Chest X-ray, AP view. Patient: 61 years old, sex F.
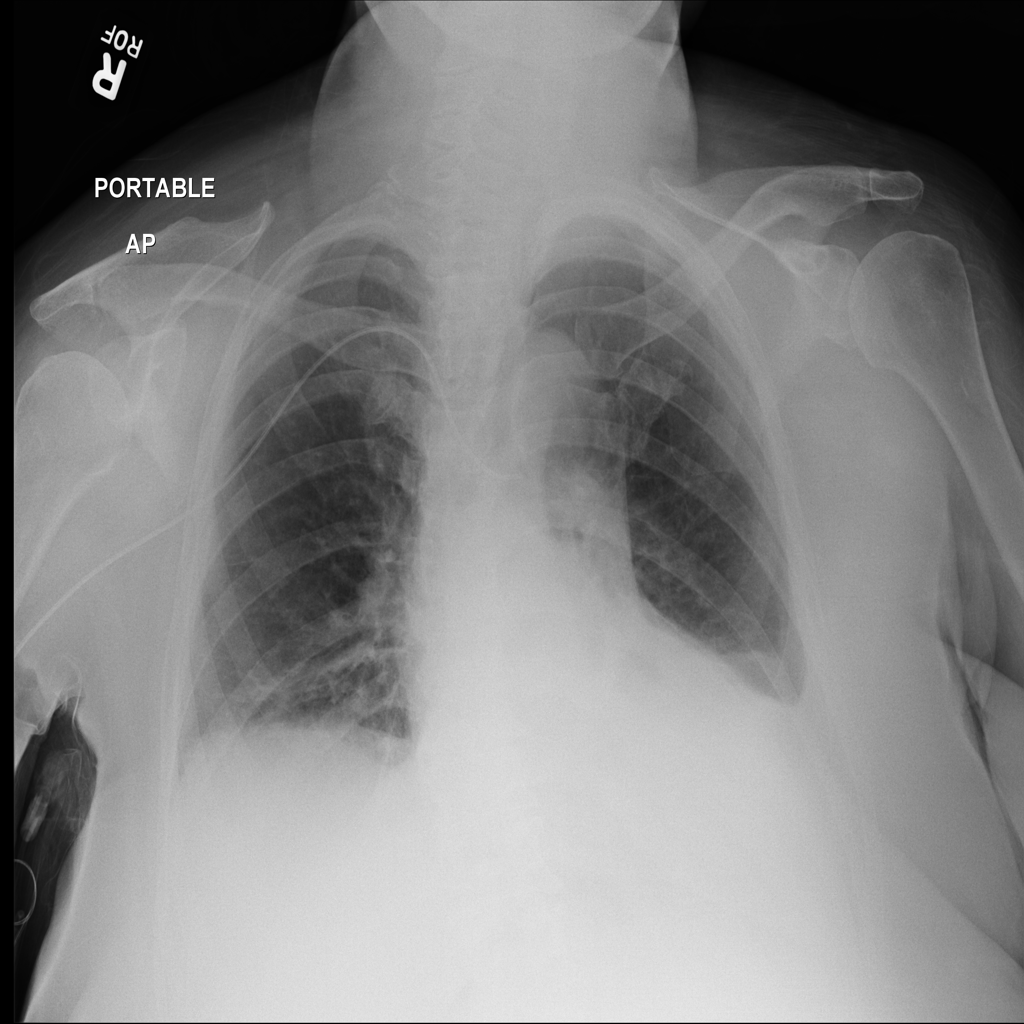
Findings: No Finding